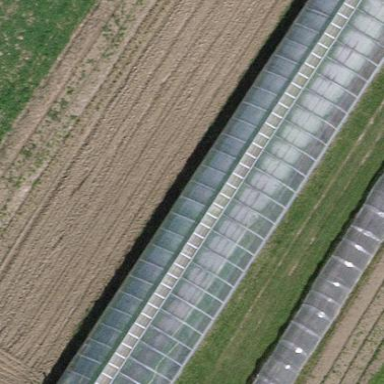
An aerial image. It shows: Greenhouse.